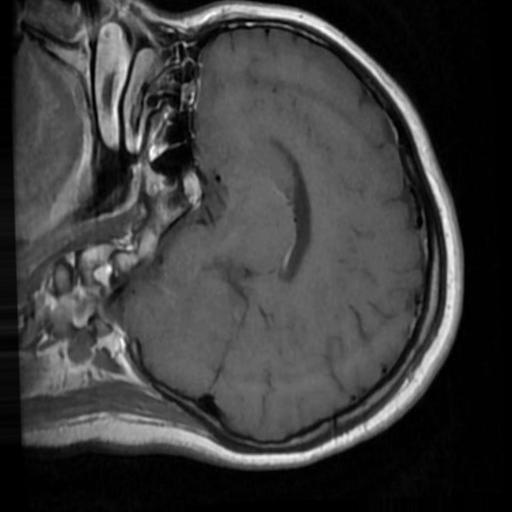
Label: brain_tumor